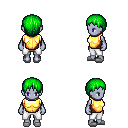
a pixel art fantasy rpg character, female body template, dark elf, purple skin, gold chest armor, white pants, green plain hairstyle, white slippers, four views (front, back, left, right), 2x2 character sprite sheet, small pixel art, hard edges, no anti-aliasing